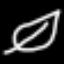
Label: leaf